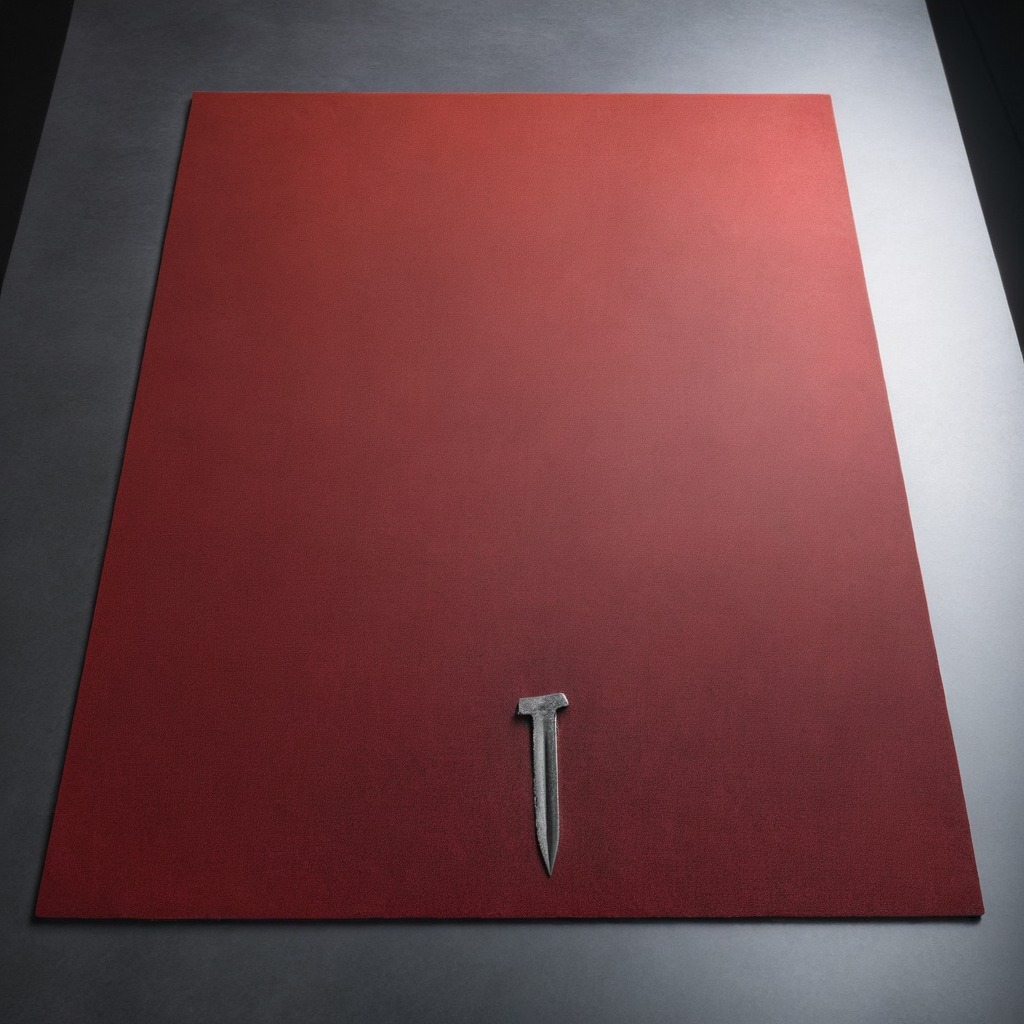
A clean granite tabletop covered with a red rubber mat inside a workshop under bright overhead lighting crisp shadows high clarity worn but beneath the mat is an iron nail.